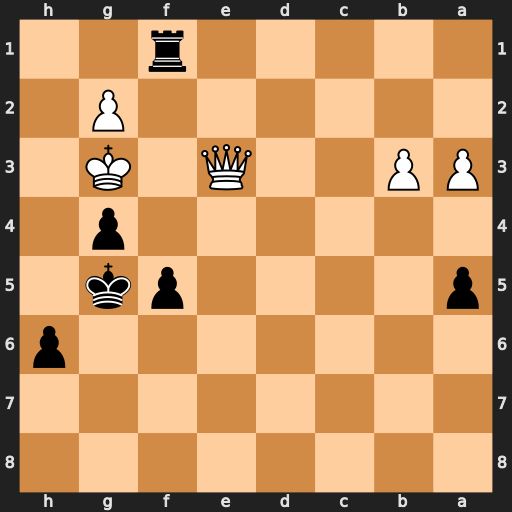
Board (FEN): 8/8/7p/p4pk1/6p1/PP2Q1K1/6P1/5r2
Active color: b
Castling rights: -
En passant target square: -
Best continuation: f4+ Qxf4+ Rxf4